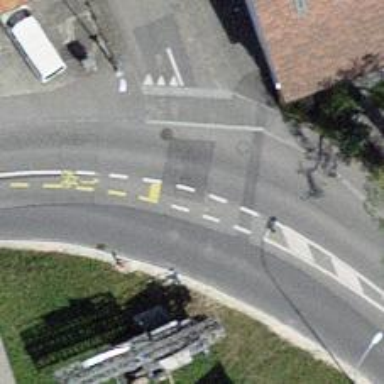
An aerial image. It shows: Tertiary road with asphalt surface.